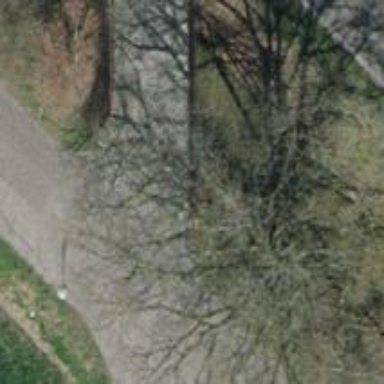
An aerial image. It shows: Unclassified road with asphalt surface crossing bridge.